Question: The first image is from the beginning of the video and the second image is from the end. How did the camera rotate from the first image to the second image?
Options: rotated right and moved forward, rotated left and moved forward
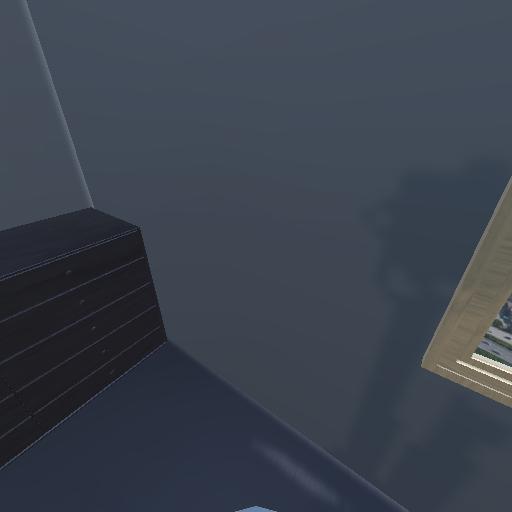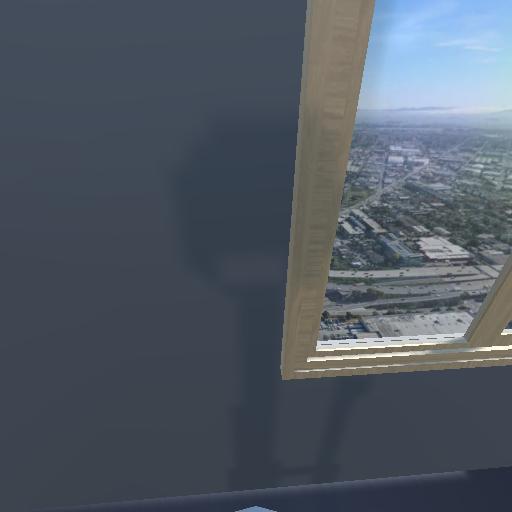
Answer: rotated right and moved forward